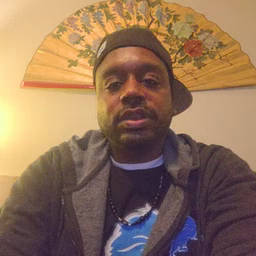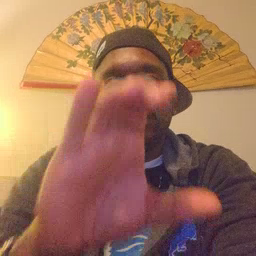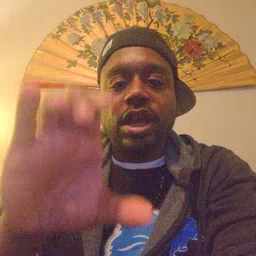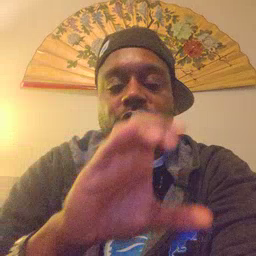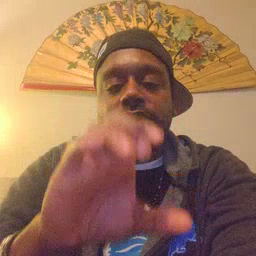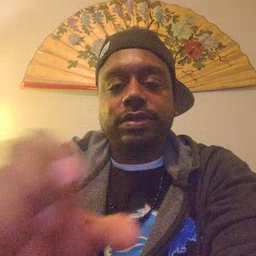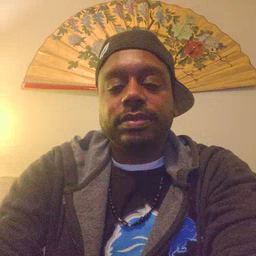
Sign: chocolate